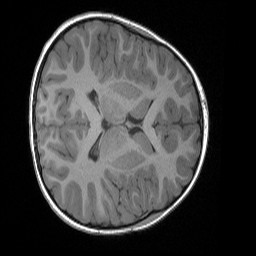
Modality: T1w
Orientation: axial
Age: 7
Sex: female
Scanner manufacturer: siemens
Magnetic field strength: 3 T
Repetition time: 1.65 s
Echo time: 0.00203 s